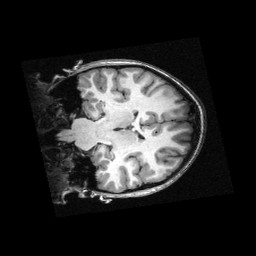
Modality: T1w
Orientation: coronal
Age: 14
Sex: female
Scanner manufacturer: siemens
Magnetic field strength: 3 T
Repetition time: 2.3 s
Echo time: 0.00336 s